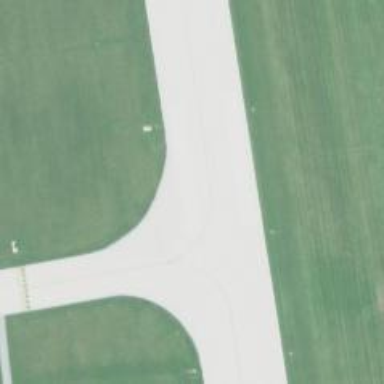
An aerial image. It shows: Asphalt runway at the airport.